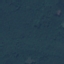
Land use / land cover: Forest